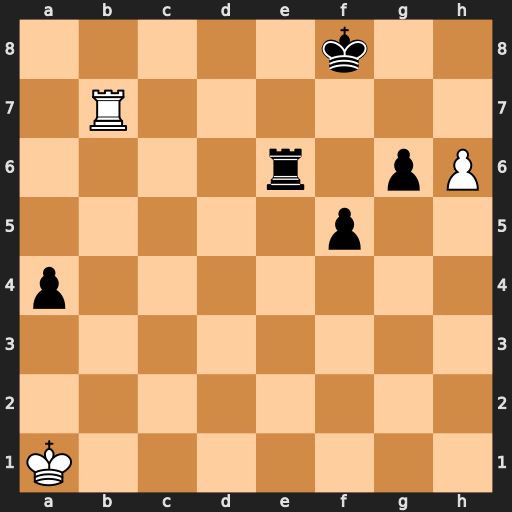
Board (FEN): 5k2/1R6/4r1pP/5p2/p7/8/8/K7
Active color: w
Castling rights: -
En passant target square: -
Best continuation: Rb8+ Kf7 h7